Question:
I'm playing video from raw folder. Generally once its completed it remains in same activity. how to return back to previous activity automatically without pressing back button?
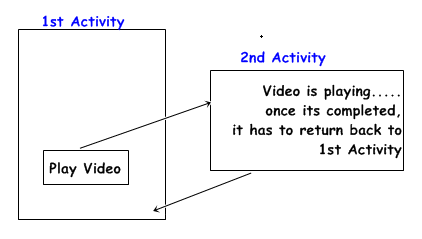
Answer: Use <URL> to Listen when Video Playing in finished in Activity 2 and start Previous activity on 'onCompletion' as :
'''
videoView.setOnCompletionListener(new MediaPlayer.OnCompletionListener()
{
@Override
public void onCompletion(MediaPlayer mp)
{
//start Previous Activity here
Current_Activity.this.finish();
}
}); // video finish listener
'''